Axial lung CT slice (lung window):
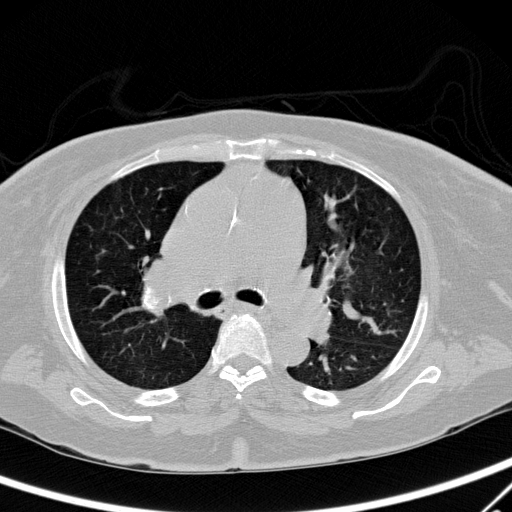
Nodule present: no